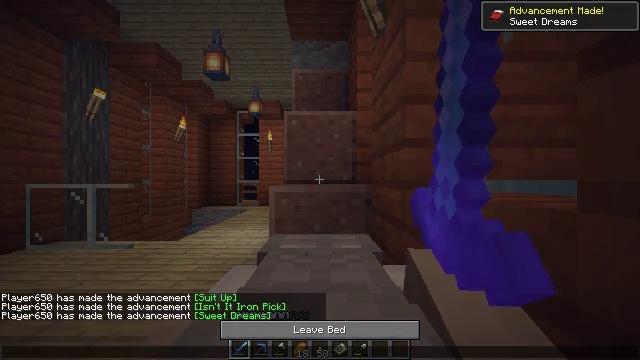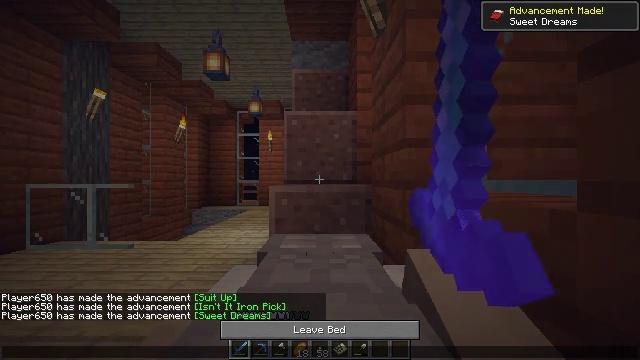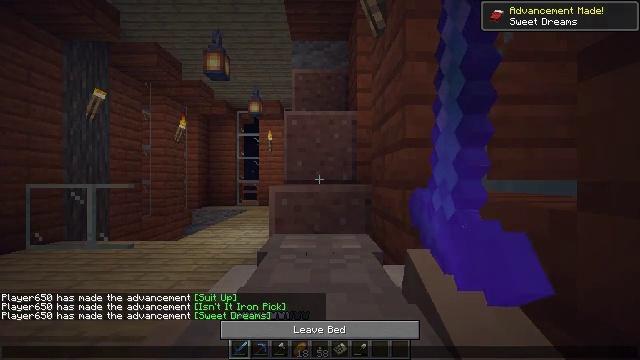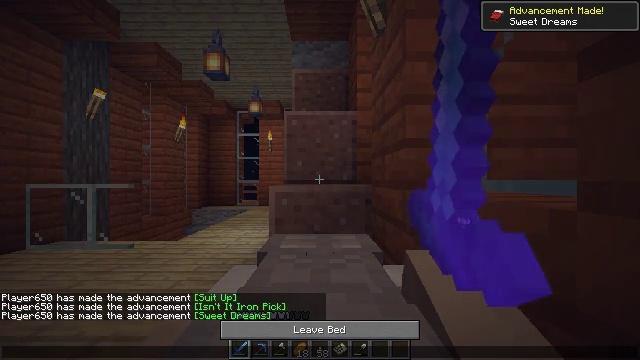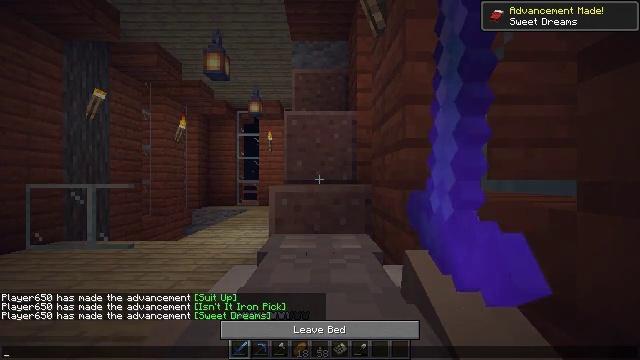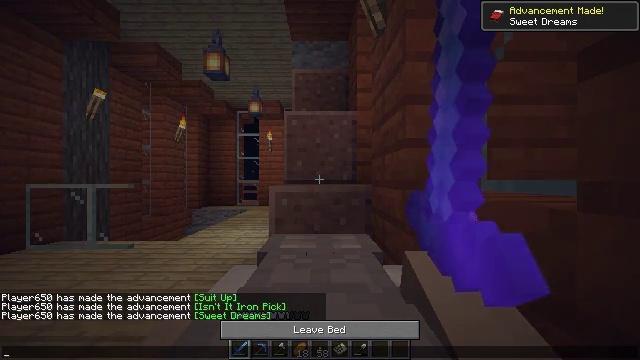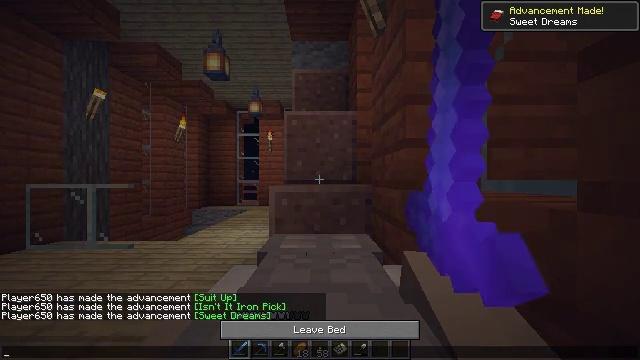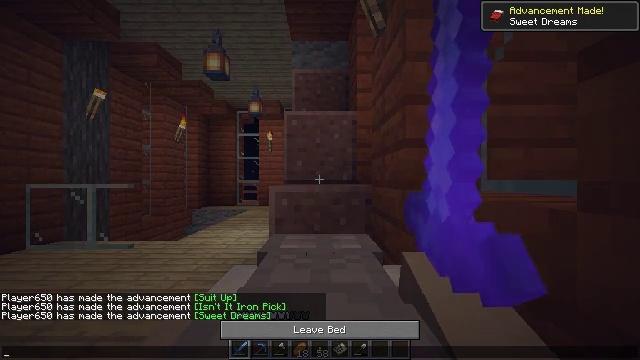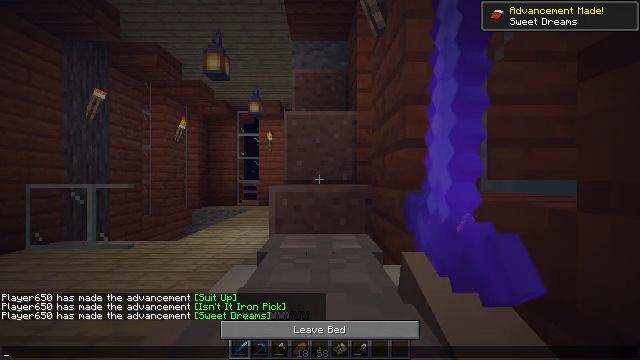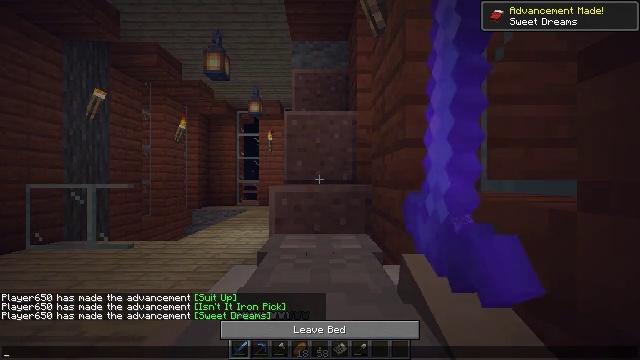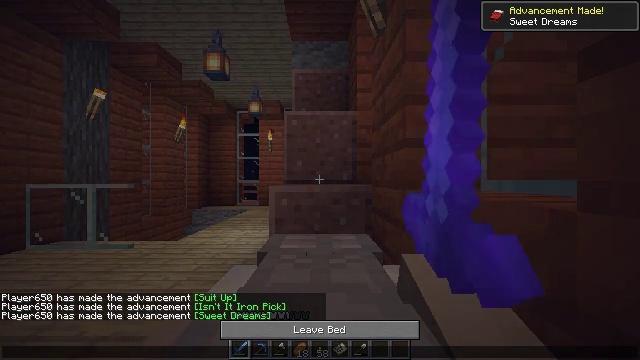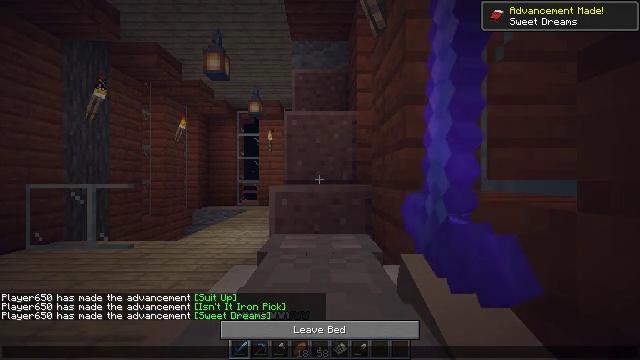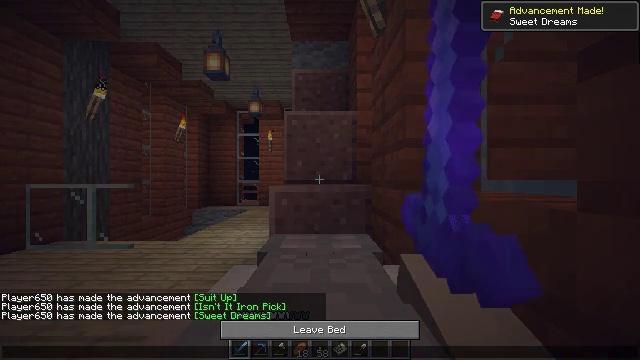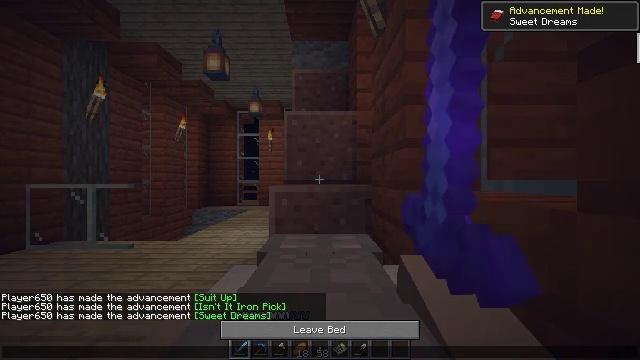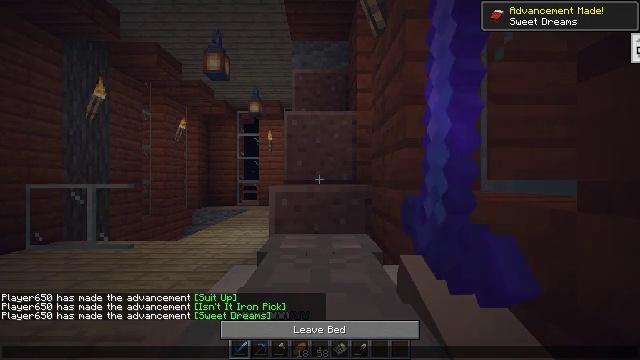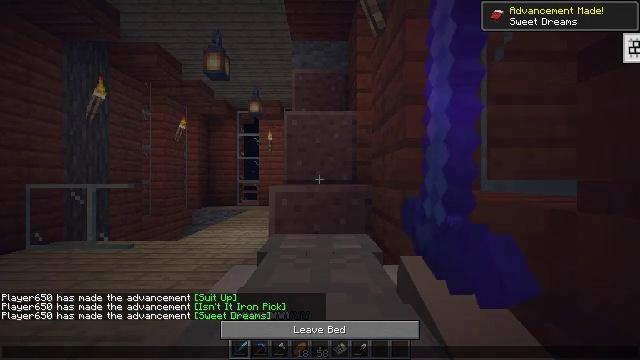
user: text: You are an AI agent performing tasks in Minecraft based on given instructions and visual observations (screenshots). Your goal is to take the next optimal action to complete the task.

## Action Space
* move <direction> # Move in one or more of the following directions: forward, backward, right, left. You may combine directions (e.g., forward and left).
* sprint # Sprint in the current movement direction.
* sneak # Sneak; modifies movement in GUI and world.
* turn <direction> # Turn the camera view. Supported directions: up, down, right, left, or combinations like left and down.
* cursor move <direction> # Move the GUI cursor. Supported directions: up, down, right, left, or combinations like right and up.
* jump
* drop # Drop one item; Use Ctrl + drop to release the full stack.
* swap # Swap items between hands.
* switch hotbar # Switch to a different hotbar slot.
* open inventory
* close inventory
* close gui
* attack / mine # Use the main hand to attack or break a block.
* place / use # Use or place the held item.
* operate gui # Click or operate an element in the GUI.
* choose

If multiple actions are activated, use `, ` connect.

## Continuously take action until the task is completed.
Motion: motion action
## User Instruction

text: Kill mobs.
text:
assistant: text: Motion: no_op
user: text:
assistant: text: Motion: no_op
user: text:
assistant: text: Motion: no_op
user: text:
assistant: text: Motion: no_op
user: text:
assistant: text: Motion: no_op
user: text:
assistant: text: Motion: no_op
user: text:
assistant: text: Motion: no_op
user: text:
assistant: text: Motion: no_op
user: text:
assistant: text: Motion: no_op
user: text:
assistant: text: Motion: no_op
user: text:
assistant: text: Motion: no_op
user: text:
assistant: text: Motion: no_op
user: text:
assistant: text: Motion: no_op
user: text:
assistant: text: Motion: no_op
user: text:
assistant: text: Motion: no_op
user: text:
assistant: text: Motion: no_op
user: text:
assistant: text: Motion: no_op
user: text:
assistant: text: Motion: no_op
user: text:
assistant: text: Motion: no_op
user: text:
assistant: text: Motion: no_op
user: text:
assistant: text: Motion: no_op
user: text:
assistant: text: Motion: no_op
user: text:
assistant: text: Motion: no_op
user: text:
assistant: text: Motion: no_op
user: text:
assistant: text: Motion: no_op
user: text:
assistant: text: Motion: no_op
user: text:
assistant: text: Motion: no_op
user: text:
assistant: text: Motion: no_op
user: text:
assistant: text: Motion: no_op
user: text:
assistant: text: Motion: no_op